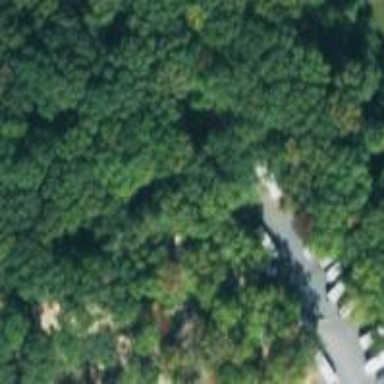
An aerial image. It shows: RV storage facility.